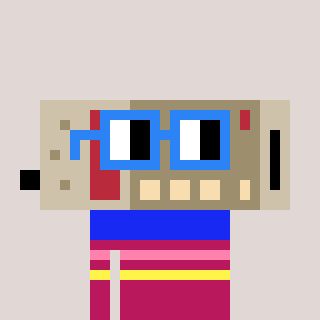
a pixel art character with square blue glasses, a cordless phone-shaped head and a darkpink-colored body on a warm background